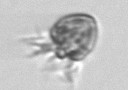
Label: Ciliophora